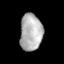
Tissue: skin
Cell type: Epithelial cells
Senescence score: 0.9247
Nuclear area (px): 801
Mean DAPI intensity: 178.958